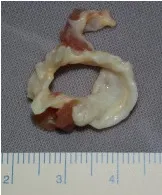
Intraoperatory findings :. The transtricuspidic approach reveals the muscular obstructive band (arrow).
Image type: medical_photograph (other_medical_photograph)